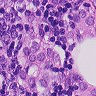
Metastatic tissue present: yes